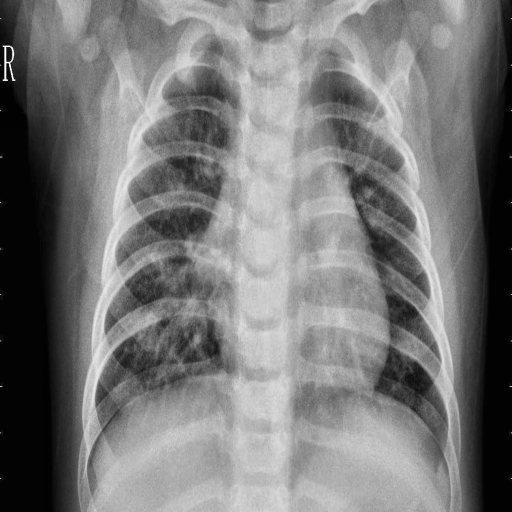
Finding: PNEUMONIA